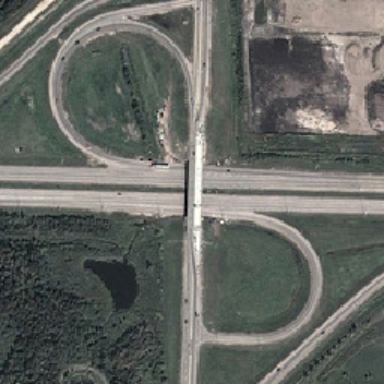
These are roads grasslands trees and lakes .